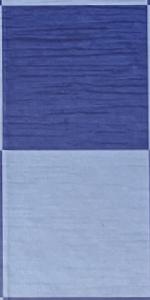
Label: Empty